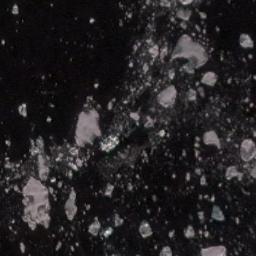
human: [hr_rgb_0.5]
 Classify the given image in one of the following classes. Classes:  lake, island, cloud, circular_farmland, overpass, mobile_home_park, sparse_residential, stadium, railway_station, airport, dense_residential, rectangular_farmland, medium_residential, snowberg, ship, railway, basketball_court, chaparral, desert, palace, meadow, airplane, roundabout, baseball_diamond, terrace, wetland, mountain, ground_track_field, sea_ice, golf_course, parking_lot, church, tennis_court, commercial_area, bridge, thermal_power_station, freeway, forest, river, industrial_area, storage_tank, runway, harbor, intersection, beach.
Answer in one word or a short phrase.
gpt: sea_ice